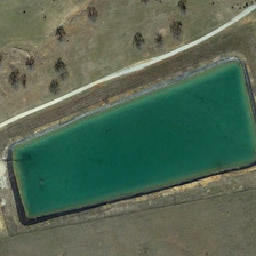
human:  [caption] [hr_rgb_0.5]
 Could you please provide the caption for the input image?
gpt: It is a square pond located in this bald land next to the country road.

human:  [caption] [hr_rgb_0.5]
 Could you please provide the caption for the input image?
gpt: thr rectangular pond next to a path is in the bareland with sparse trees .

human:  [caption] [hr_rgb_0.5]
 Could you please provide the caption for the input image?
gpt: On the plateau, trapezoidal pound is located on the opposite side with several trees and white lines.

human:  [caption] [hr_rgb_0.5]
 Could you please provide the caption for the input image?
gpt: On the bare land, a trapezoidal farm is on one side of the white line, and on the other side are some trees.

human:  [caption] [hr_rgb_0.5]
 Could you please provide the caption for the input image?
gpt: It's a quadrilateral pond that sits on this barren land, next to a country road.